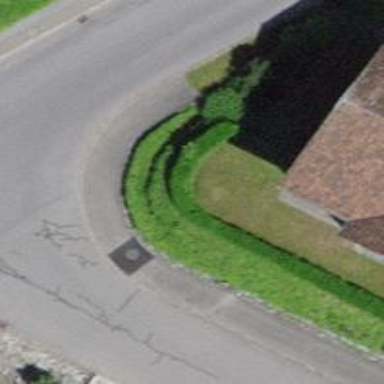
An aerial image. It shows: Hedge barrier.